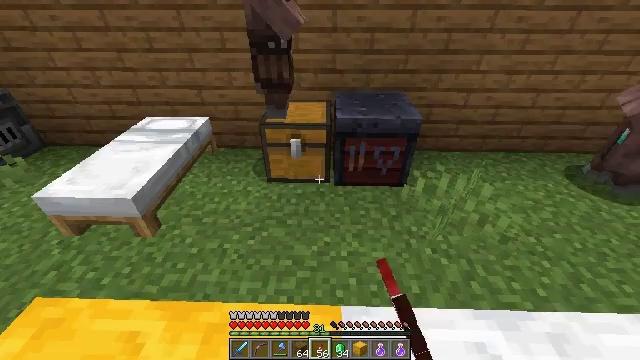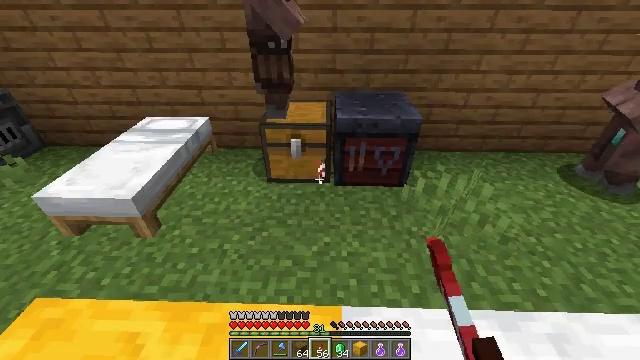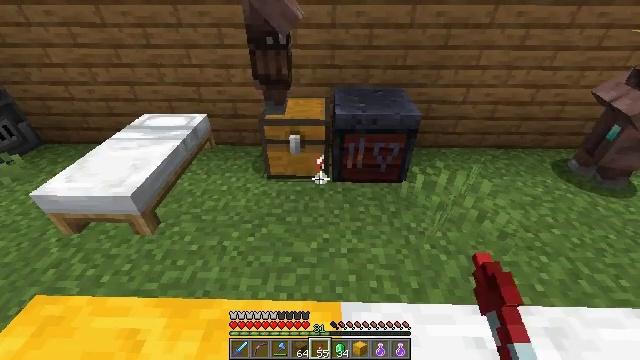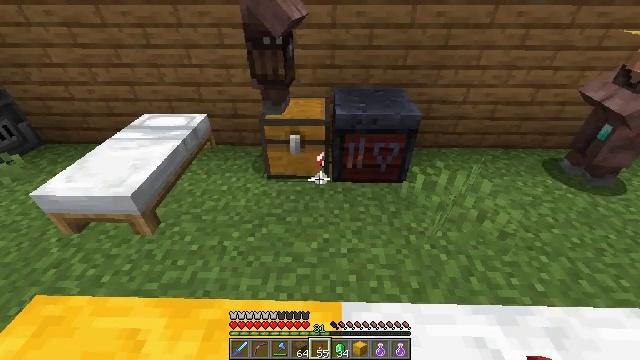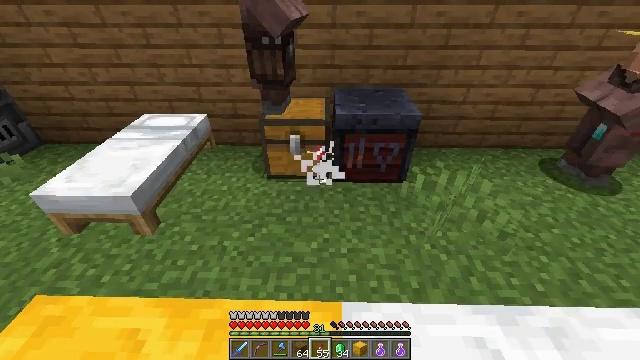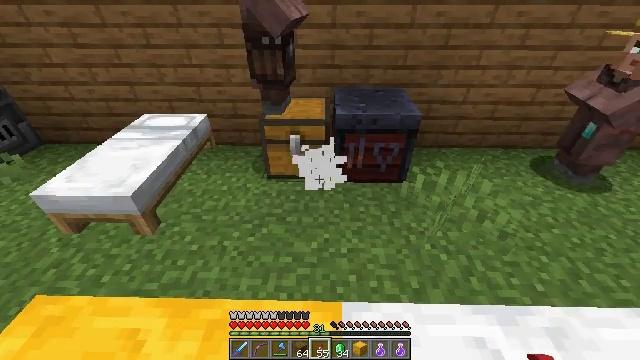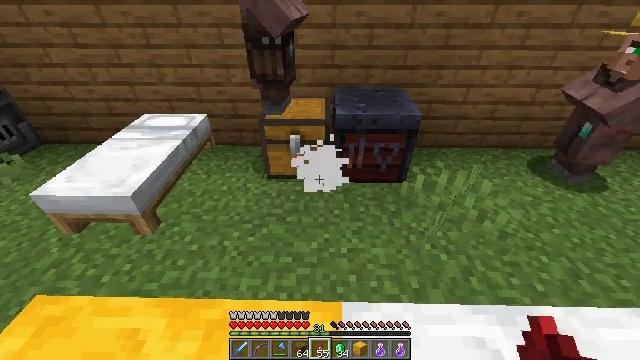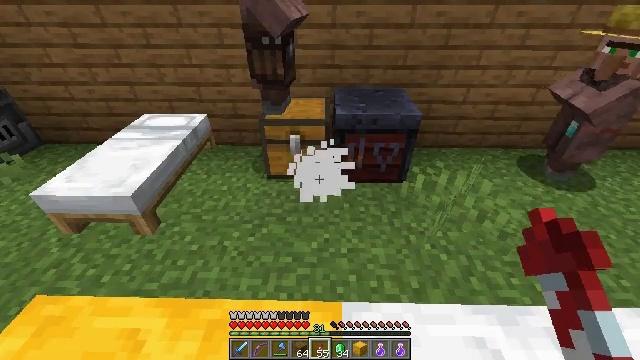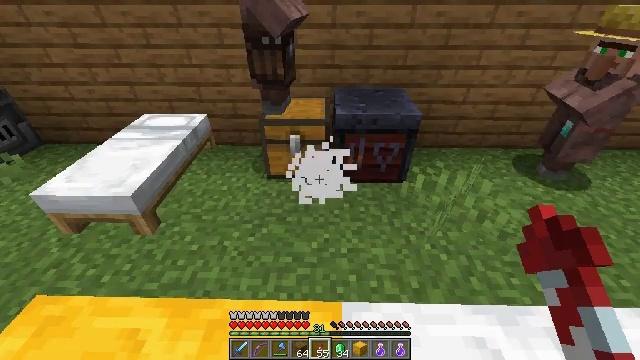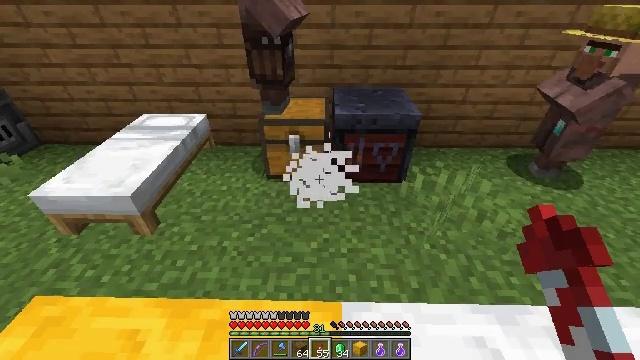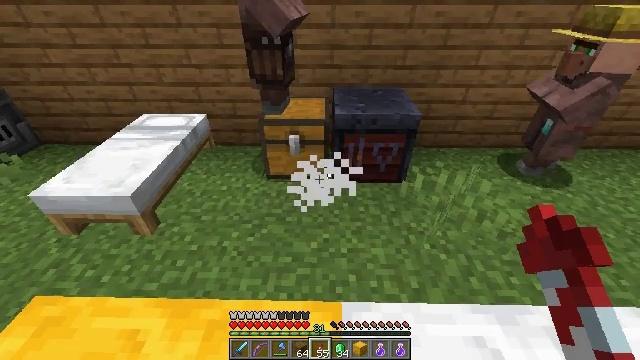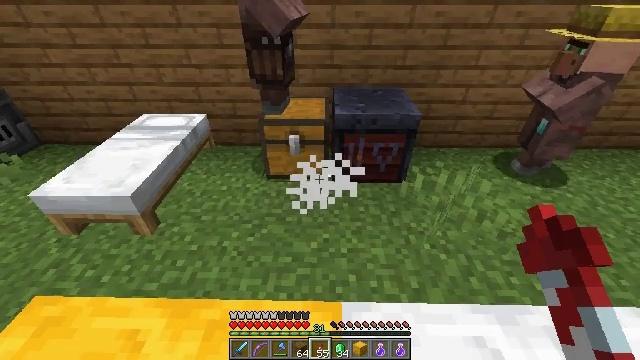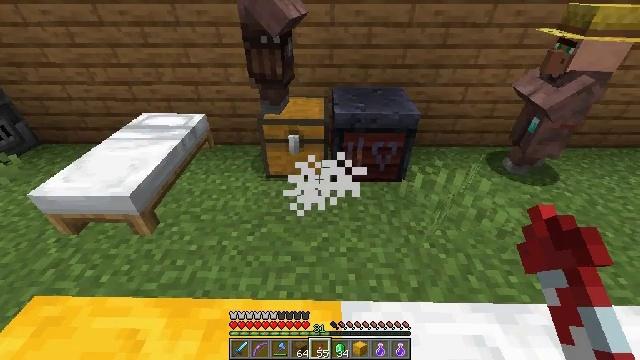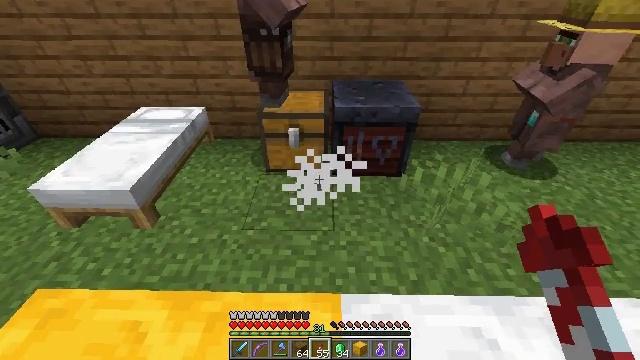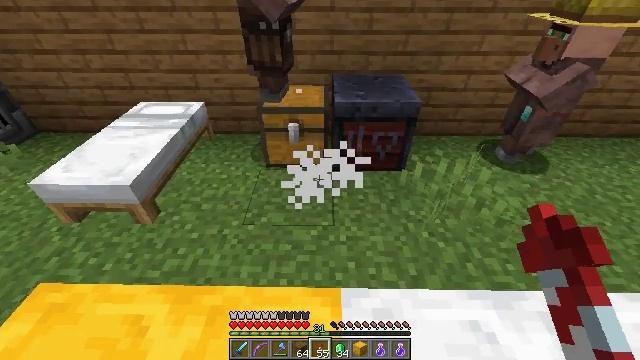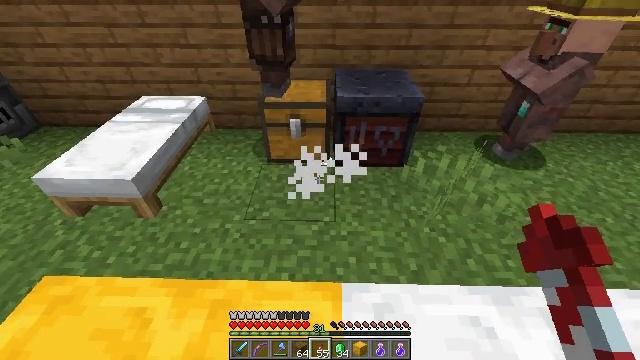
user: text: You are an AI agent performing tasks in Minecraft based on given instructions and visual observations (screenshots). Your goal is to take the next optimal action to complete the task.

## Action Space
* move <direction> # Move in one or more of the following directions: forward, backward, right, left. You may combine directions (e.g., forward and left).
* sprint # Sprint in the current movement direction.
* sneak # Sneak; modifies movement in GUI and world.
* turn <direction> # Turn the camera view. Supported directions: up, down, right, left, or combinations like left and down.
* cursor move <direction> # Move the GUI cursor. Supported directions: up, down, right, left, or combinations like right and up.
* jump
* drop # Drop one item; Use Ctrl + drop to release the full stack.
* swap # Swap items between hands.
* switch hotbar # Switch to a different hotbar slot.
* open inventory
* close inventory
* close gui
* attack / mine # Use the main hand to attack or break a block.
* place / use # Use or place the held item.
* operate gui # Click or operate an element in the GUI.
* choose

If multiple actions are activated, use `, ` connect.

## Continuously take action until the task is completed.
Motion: motion action
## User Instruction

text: Craft a cartography table.
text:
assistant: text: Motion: no_op
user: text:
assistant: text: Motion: no_op
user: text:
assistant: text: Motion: no_op
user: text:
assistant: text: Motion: no_op
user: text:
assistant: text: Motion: no_op
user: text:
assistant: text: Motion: no_op
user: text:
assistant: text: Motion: no_op
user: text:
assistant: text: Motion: no_op
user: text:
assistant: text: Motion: no_op
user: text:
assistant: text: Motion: no_op
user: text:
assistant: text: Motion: no_op
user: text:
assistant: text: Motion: no_op
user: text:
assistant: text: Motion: turn down
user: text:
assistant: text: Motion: turn down
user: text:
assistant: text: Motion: turn down
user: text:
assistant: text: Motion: turn left and down
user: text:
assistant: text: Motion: no_op
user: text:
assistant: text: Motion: no_op
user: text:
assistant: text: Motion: no_op
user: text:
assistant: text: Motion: no_op
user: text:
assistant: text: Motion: no_op
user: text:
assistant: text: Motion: no_op
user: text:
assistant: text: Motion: no_op
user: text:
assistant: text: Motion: no_op
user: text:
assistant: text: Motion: no_op
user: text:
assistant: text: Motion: turn up
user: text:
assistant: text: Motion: open inventory
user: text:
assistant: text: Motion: open inventory
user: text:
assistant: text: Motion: open inventory
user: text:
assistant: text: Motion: no_op